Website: macys
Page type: billing-address
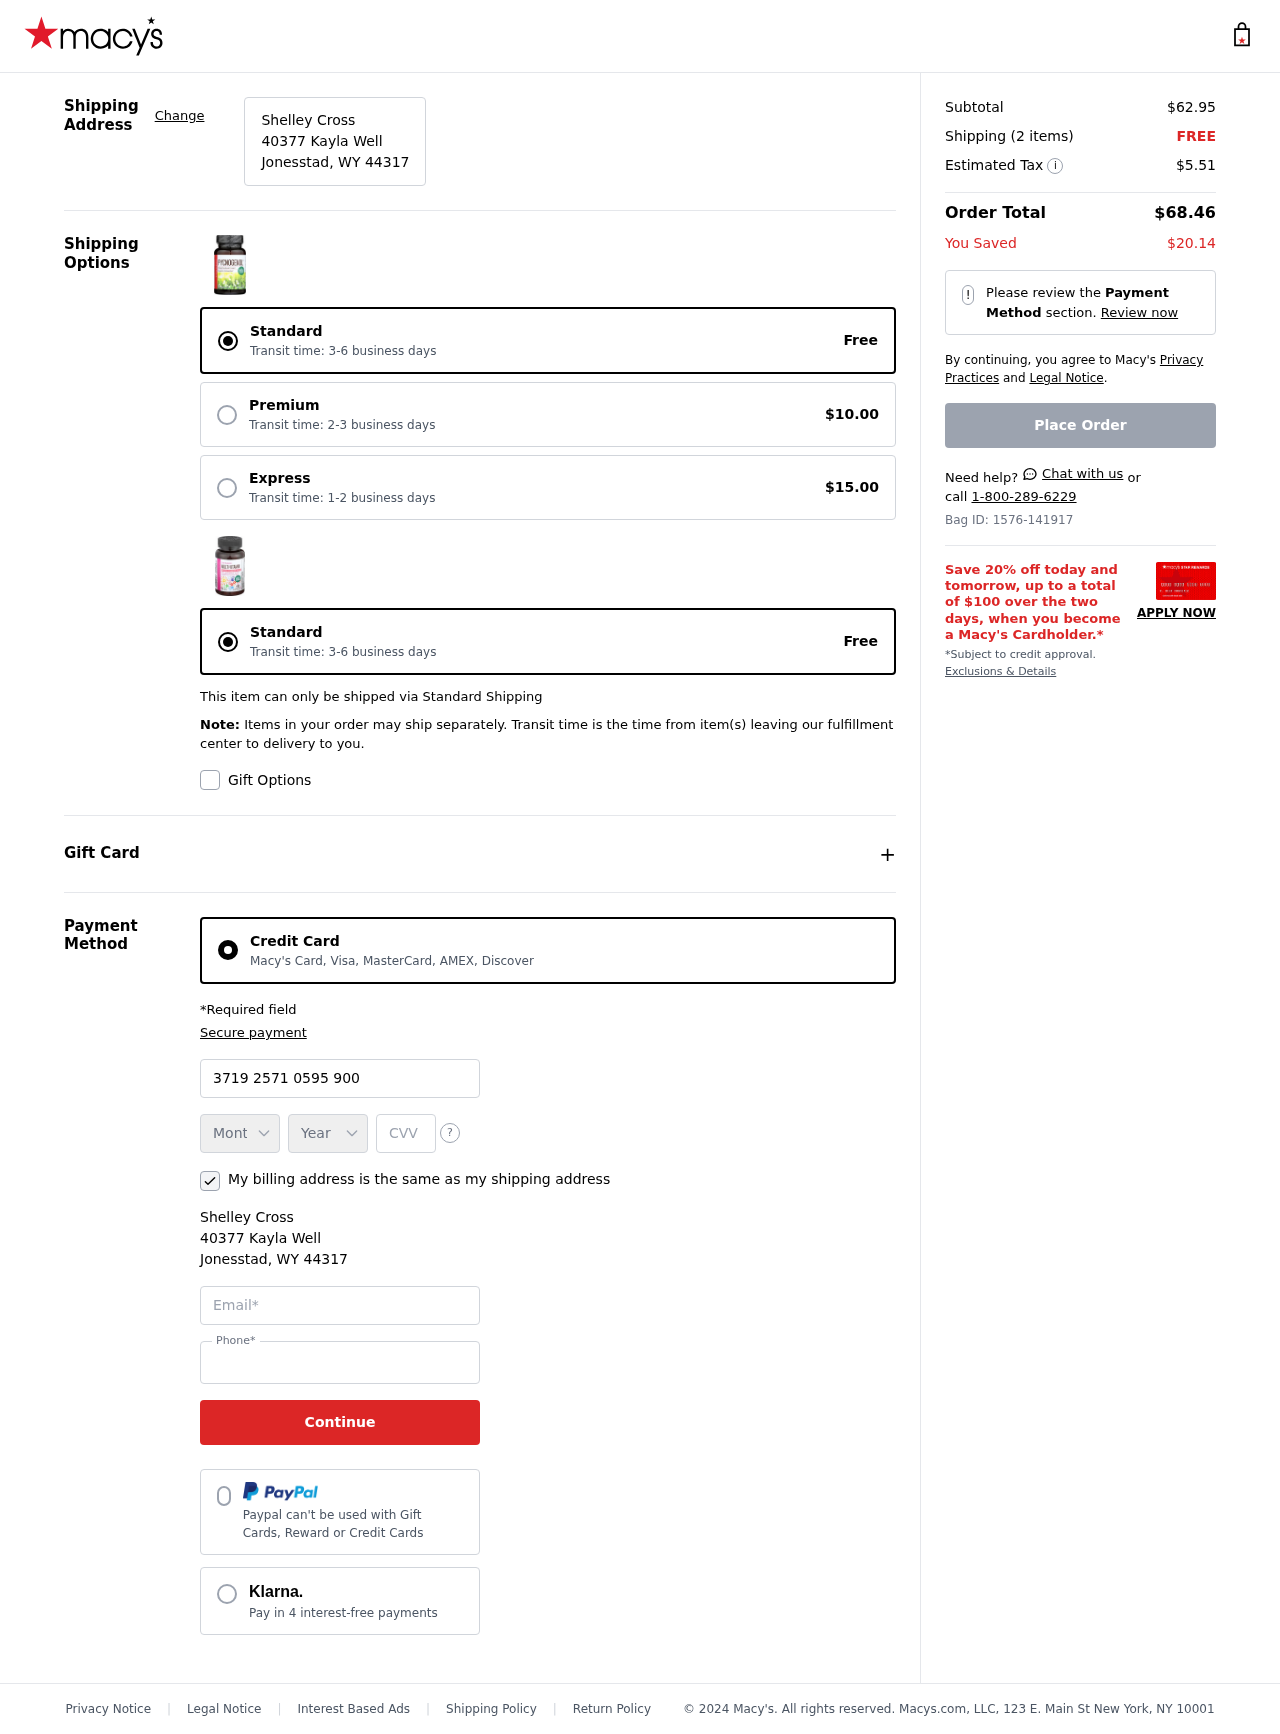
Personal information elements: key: PII_CARD_CVV
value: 1180
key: PII_CARD_EXPIRY_MONTH
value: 11
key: PII_CARD_EXPIRY_YEAR
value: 29
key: PII_CARD_NUMBER
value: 3719 2571 0595 900
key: PII_CITY_STATE_ZIP
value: Jonesstad, WY 44317
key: PII_EMAIL
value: shelley.cross@yahoo.com
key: PII_FULLNAME
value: Shelley Cross
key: PII_PHONE
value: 2912572829
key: PII_STREET
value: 40377 Kayla Well
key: PII_FULLNAME2
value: Shelley Cross
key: PII_CITY
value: Jonesstad
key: PII_STATE_ABBR
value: WY
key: PII_POSTCODE
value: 44317
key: PII_POSTCODE_FULL
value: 44317
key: PII_CITY_STATE
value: Jonesstad, WY
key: PII_POSTCODE_NUMERIC
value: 44317
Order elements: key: ORDER_SUBTOTAL
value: $62.95
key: ORDER_NUM_ITEMS
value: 2
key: ORDER_SHIPPING_COST
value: FREE
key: ORDER_TAX
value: $5.51
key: ORDER_TOTAL
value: $68.46
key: ORDER_SAVINGS
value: $20.14
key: ORDER_ID
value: Bag ID: 1576-141917